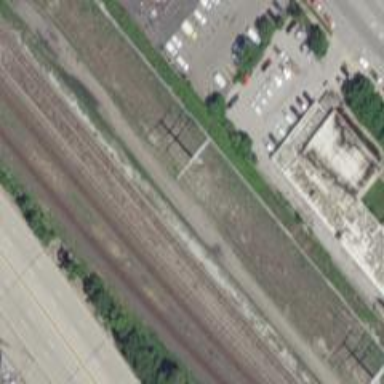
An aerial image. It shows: Railway siding with rails.